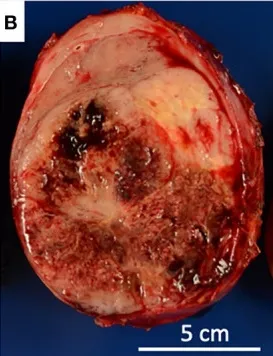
(B) The cut surface of the pancreatic tail tumor showed a well-circumscribed, lobulated, solid tumor with a large hemorrhagic, necrotic area.
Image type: medical_photograph (other_medical_photograph)